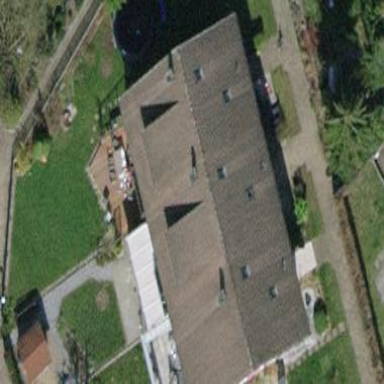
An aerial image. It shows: Simple house.